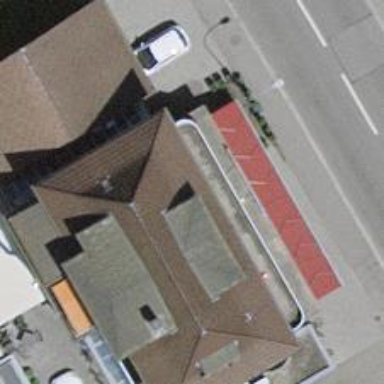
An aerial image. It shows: Café.